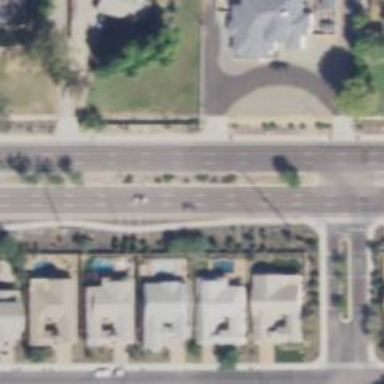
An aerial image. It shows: Unmarked road crossing.